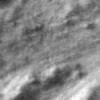
Label: no_change